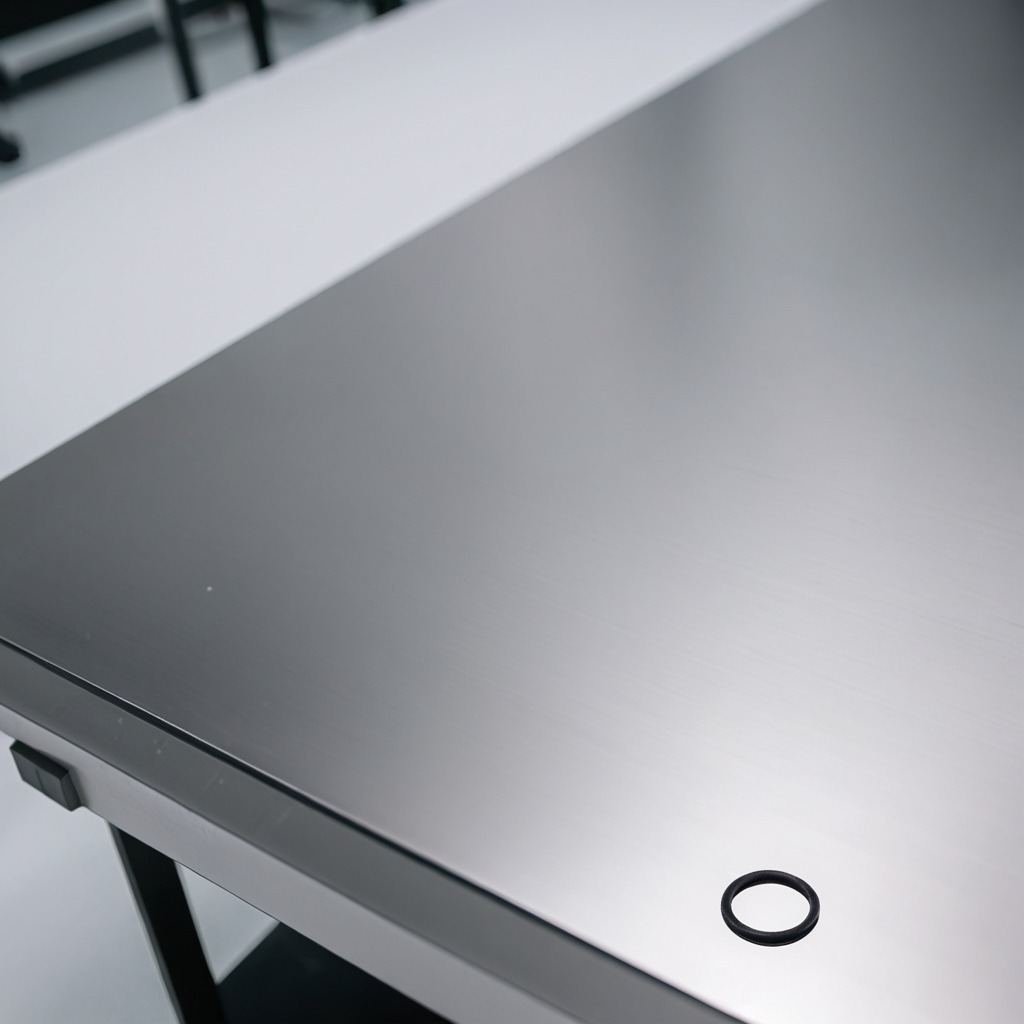
A rubber O-ring is lying on the stainless steel table.